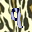
Label: 9